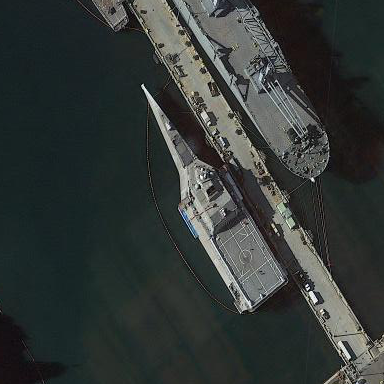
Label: Independence-class_combat_ship